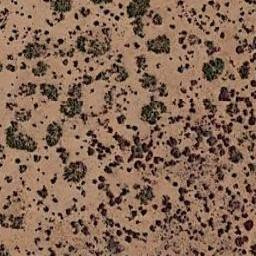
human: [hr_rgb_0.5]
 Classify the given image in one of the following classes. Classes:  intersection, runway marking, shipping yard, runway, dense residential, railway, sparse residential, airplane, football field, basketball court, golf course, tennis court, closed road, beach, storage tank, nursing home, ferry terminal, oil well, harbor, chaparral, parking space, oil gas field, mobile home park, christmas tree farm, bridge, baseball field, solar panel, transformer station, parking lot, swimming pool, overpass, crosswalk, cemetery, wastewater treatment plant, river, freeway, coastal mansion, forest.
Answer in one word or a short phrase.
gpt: chaparral